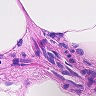
Metastatic tissue present: no